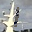
Label: 1